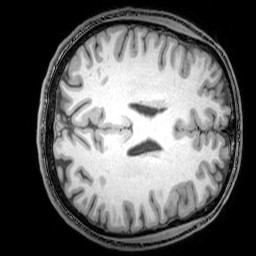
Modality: T1w
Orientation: axial
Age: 23
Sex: male
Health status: healthy
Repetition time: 0.081 s
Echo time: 0.037 s